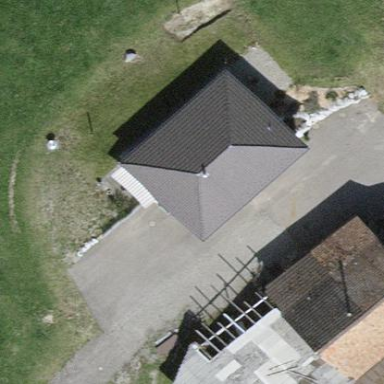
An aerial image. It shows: Farm building.